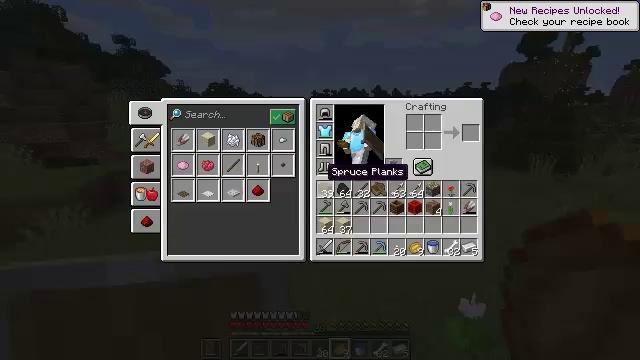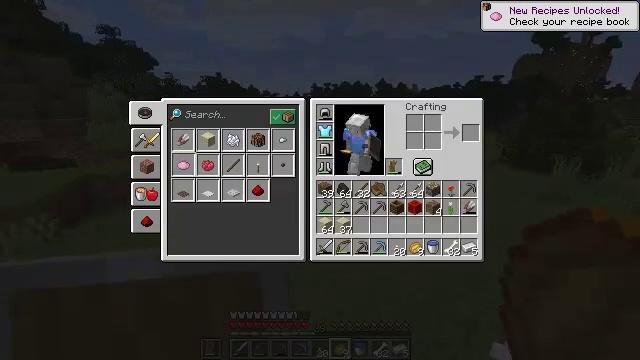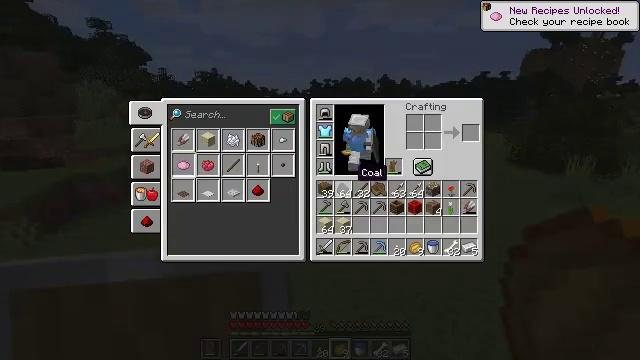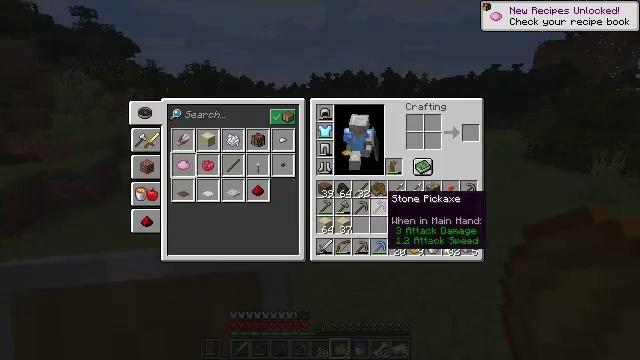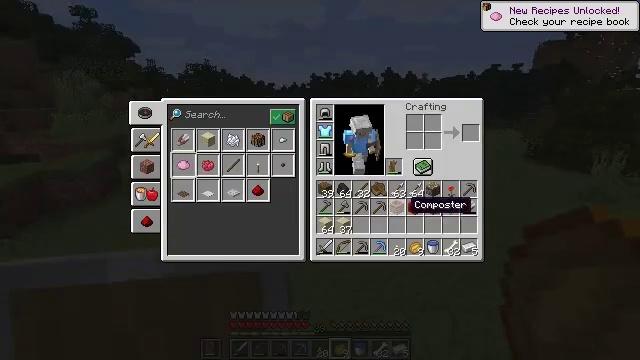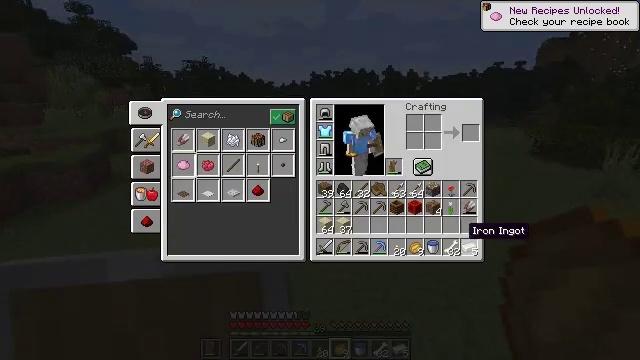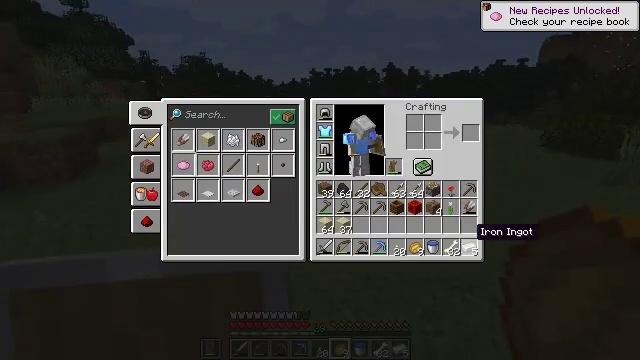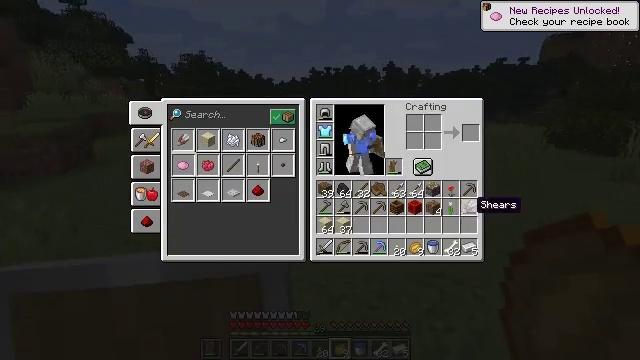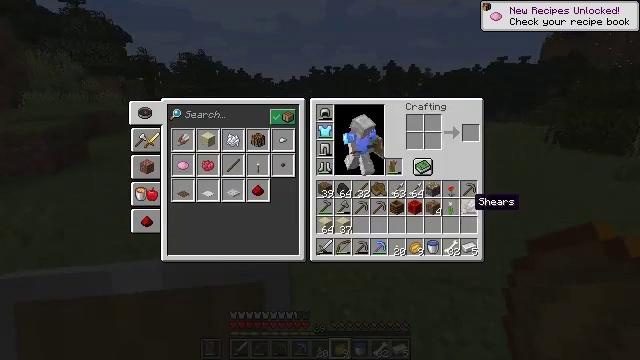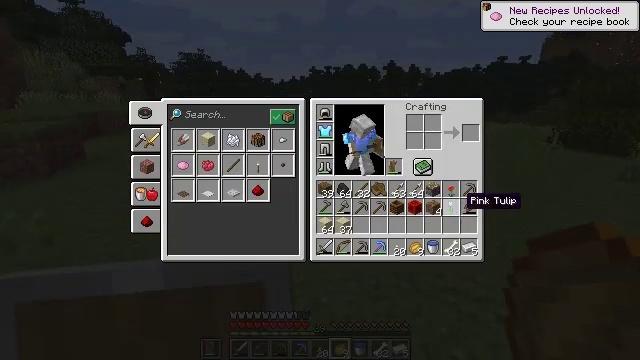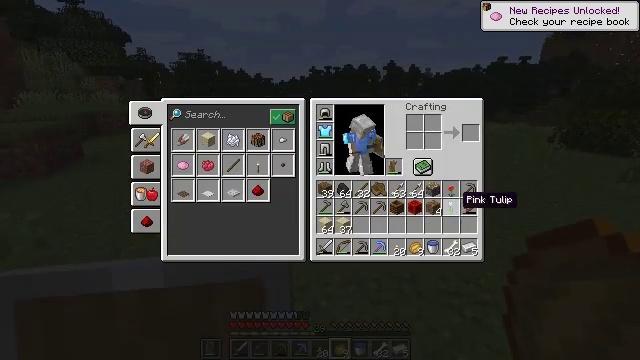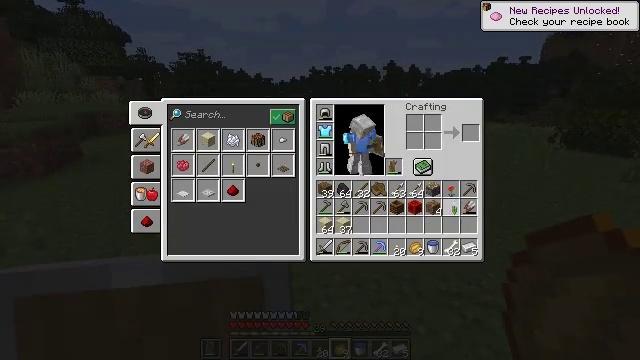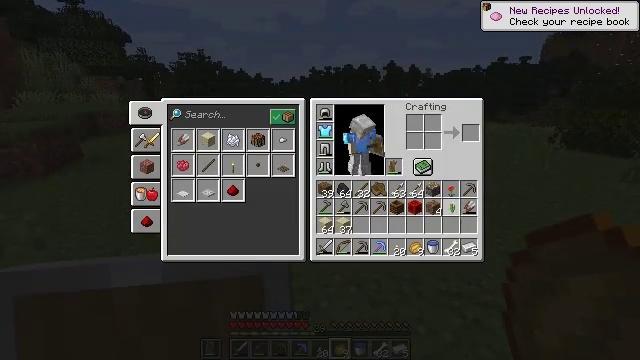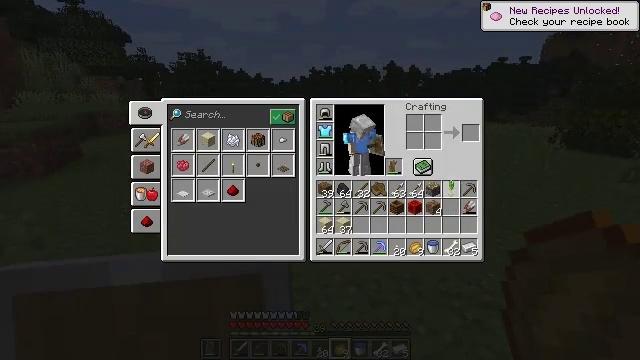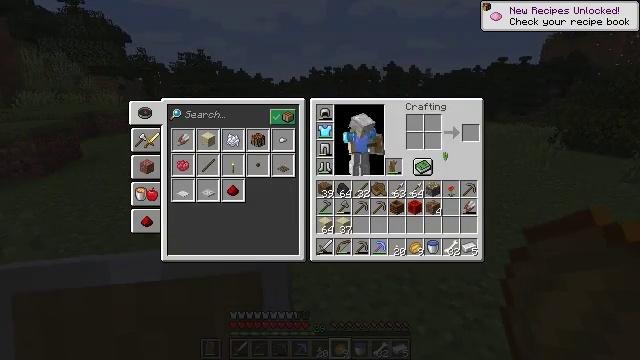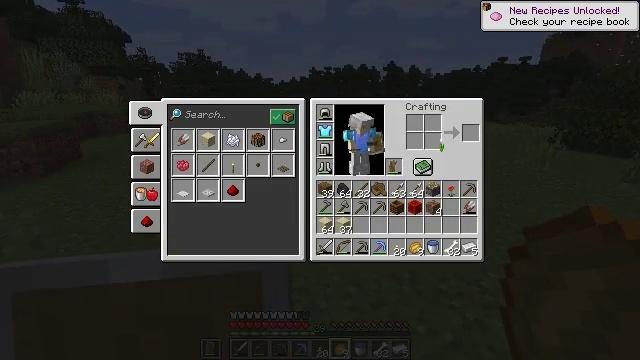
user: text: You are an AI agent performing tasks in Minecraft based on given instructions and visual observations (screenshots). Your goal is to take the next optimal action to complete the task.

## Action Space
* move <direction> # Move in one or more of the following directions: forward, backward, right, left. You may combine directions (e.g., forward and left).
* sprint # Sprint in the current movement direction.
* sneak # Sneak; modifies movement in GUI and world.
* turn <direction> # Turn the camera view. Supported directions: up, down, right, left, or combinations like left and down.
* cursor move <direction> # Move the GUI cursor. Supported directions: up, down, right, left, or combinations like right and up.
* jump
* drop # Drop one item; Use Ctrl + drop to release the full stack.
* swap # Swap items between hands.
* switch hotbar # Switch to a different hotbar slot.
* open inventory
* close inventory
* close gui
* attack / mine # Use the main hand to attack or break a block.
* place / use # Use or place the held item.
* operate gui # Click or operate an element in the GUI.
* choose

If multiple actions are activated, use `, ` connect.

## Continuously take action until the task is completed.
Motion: motion action
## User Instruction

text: Mix red dye and white dye to get pink dye.
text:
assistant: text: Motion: cursor move right, open inventory
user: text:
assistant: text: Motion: cursor move right, open inventory
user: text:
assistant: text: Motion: cursor move right and down
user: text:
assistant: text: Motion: cursor move right
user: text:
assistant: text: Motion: cursor move right and down
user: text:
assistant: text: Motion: cursor move right
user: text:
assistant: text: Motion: cursor move up
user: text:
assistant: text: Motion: no_op
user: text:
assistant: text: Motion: cursor move left
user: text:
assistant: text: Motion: no_op
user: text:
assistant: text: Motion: operate gui
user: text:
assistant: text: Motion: operate gui
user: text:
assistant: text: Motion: cursor move up
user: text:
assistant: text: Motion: cursor move up
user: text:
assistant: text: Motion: cursor move up
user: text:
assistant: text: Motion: cursor move left
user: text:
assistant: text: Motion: no_op
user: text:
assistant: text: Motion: operate gui
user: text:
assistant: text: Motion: operate gui
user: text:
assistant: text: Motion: no_op
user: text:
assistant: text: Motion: no_op
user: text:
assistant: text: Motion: cursor move right
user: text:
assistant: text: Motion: cursor move right
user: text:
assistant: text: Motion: cursor move right
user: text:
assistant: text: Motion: sneak
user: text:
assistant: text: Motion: sneak, operate gui
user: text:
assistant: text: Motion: sneak, operate gui
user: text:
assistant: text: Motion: sneak
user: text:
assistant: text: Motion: sneak
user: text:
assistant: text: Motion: sneak